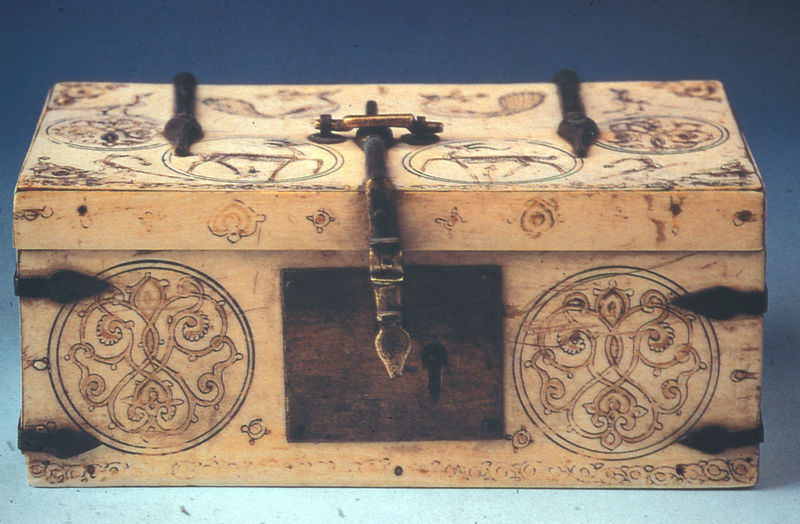
Titel: Kästchen, bemalt
Standort: Portovenere
Institution: Chiesa di S. Lorenzo
Schlagwörter: blau, dunkel, weiß, gelb, ocker, braun, hintergrund, holz, schwarz, schloss, tier, tiere, beige, malerei, muster, ornament, alt, möbel, kreis, rund, ranken, abstrakt, hellbraun, klein, rand, wild, floral, ornamente, verzierung, metall, bronze, nägel, bemalt, foto, griff, schnalle, eisen, truhe, deckel, messing, motiv, orient, geheimnis, symmetrisch, kreise, kiste, schachtel, gravur, schnitzerei, kasten, vorderseite, scharniere, maserung, arabisch, hirsch, hörner, beschlag, schatulle, spiralen, bois, mahagoni, kästchen, islam, verzierungen, aufbewahrung, beschläge, schließe, verschluss, schanier, schaniere, schlüsselloch, verschlossen, elfenbein, koffer, schnallen, schreinerei, doppel, box, bijou, dessin, cercle, eingraviert, medallions, coffre, coffret, schatztruhe, reisetruhe, bemaltes kästchen, eckbeschlag, ivoire, recheckig, décoration, cuir, boite, symbole, schlss, maerung, jägel, eisenverschläge, holzbox